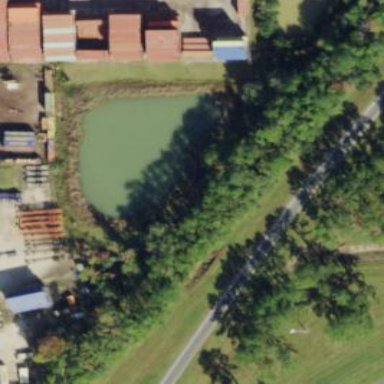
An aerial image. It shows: Retention basin with water.